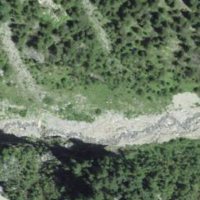
EUNIS habitat code: 45
Species observed at this site:
Saxifraga aizoides